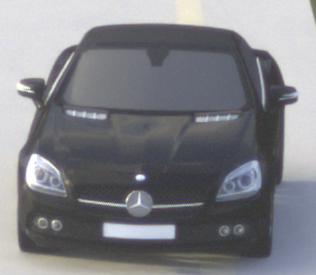
Make: Mercedes-Benz
Model: SLK 200
Detailed model: SLK-Class (172)
Model produced from: 2011/03
Model produced until: 2015/04
Doors: 2
Color: black
Road condition: dry road
Daytime: morning or afternoon
Contrast: medium contrast